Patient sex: M
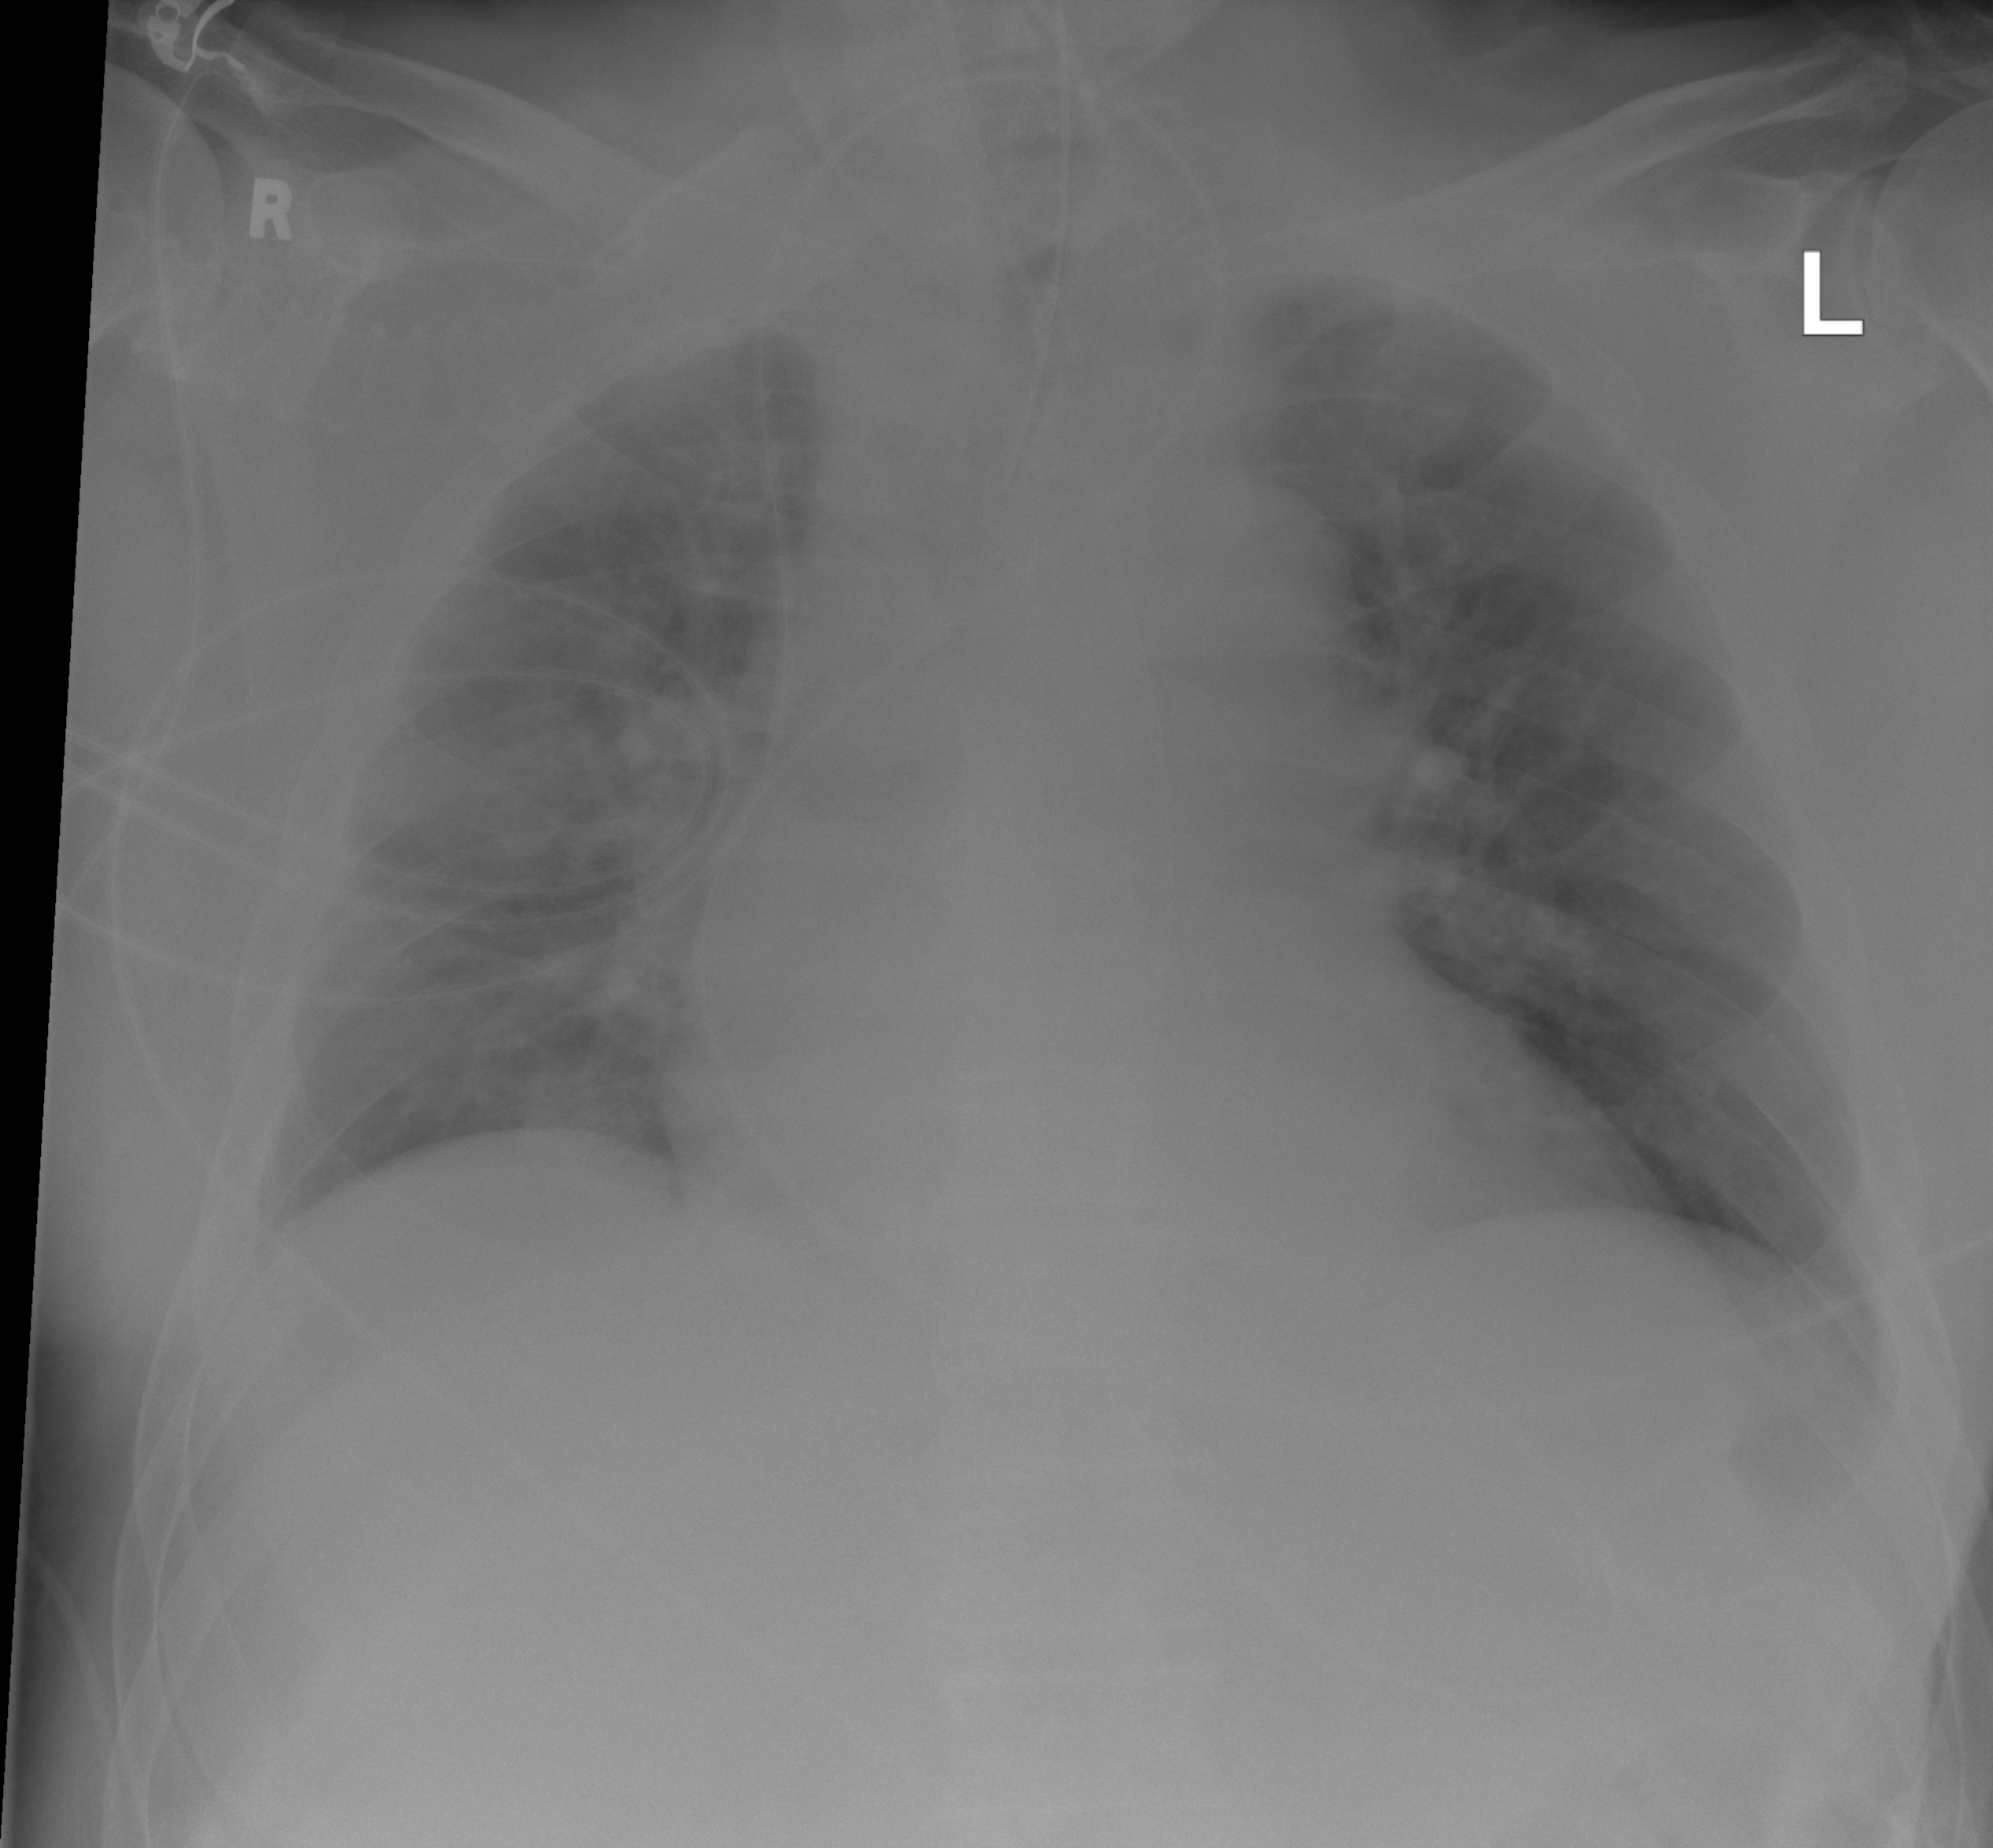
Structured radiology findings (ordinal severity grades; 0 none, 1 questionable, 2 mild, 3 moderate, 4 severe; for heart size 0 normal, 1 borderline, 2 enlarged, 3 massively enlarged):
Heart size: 2
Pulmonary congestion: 2
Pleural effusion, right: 2
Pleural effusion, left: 2
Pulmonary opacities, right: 1
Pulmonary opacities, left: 1
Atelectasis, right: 2
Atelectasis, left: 2